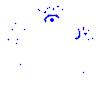
Particle: proton